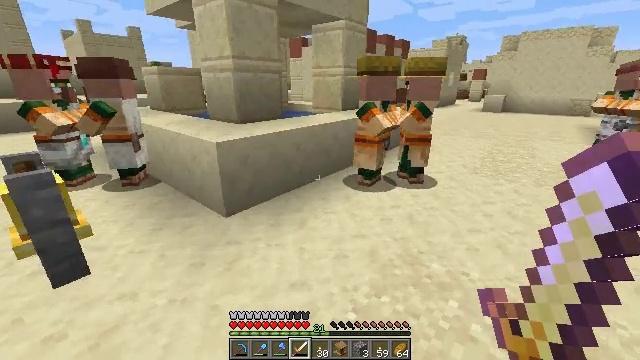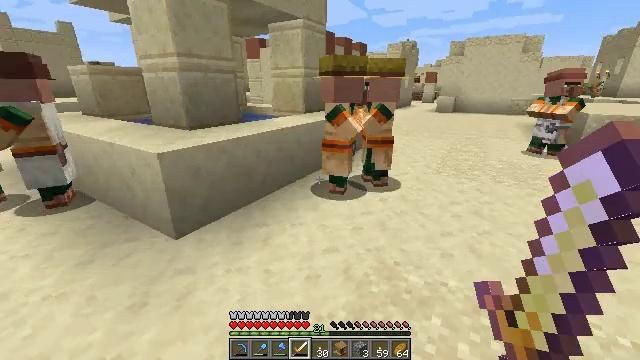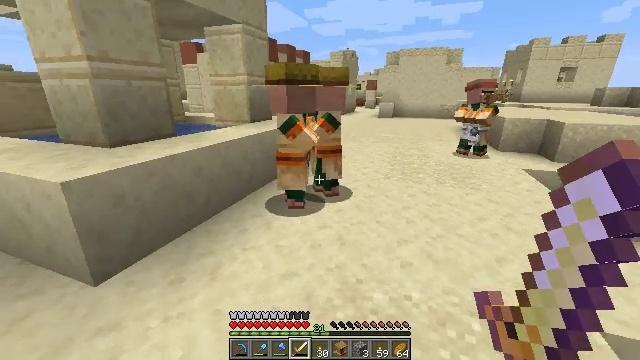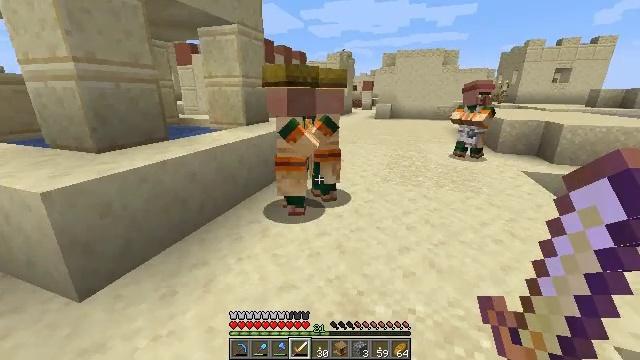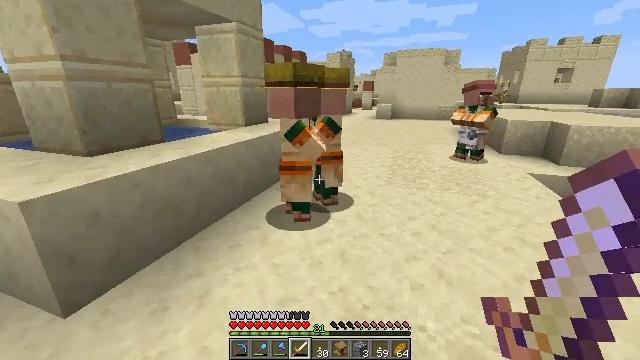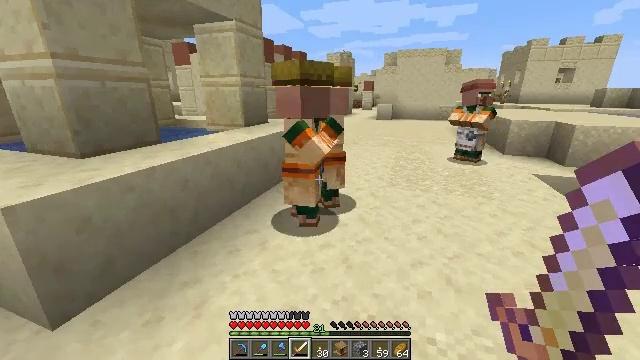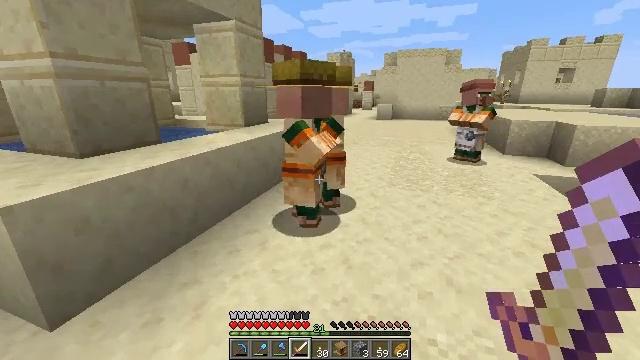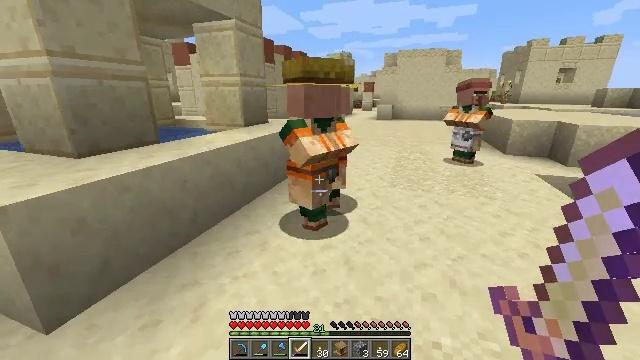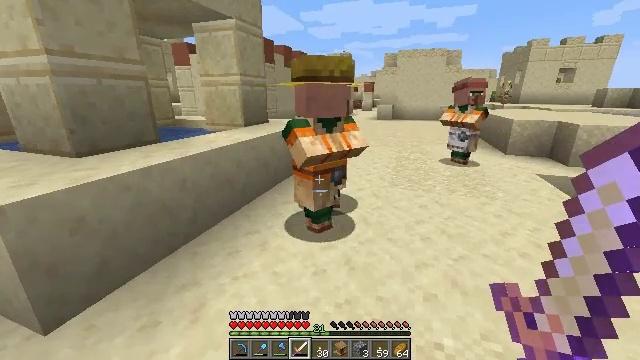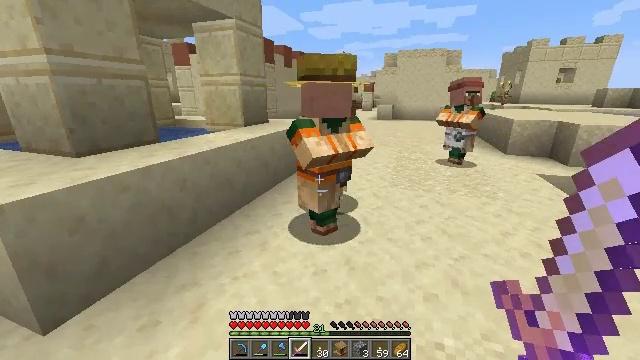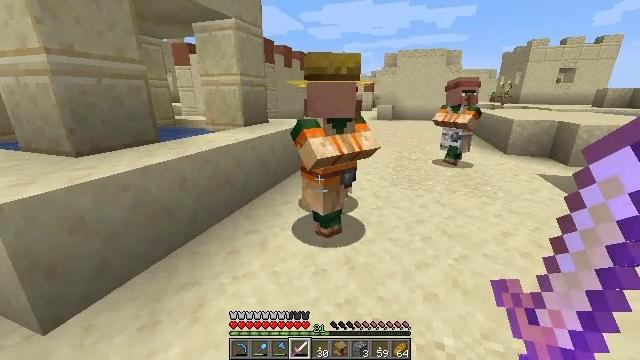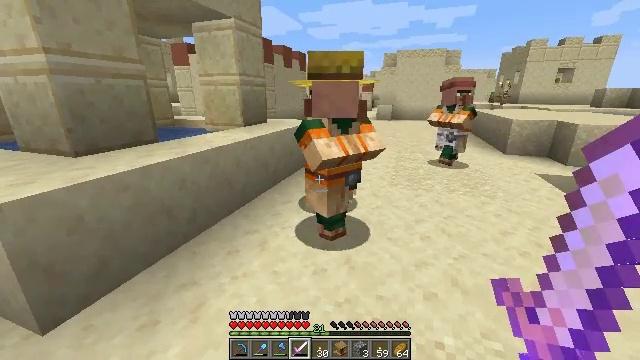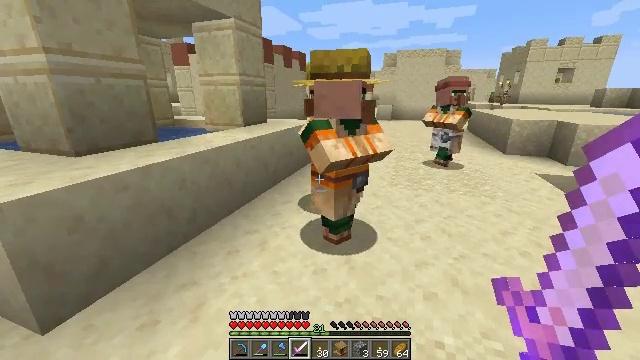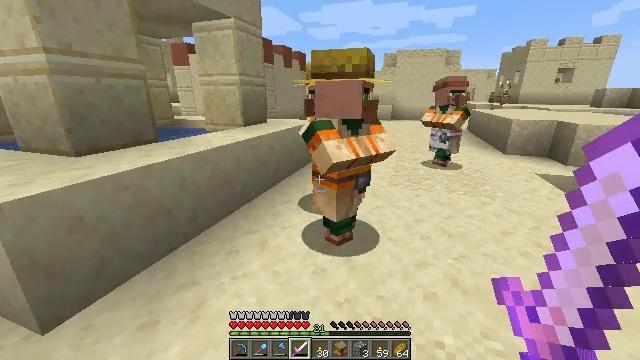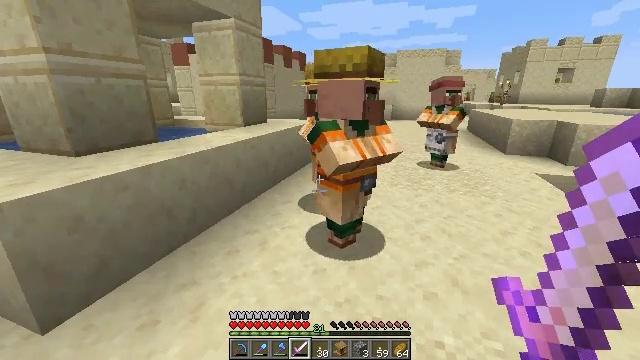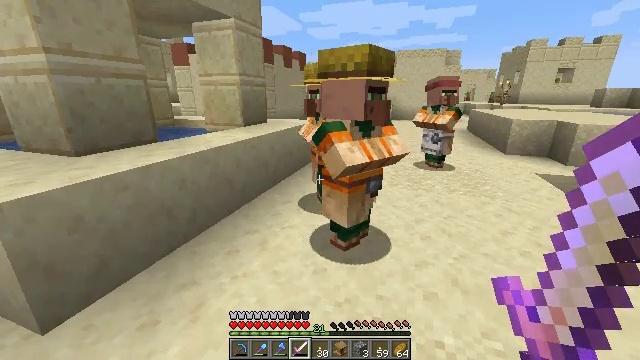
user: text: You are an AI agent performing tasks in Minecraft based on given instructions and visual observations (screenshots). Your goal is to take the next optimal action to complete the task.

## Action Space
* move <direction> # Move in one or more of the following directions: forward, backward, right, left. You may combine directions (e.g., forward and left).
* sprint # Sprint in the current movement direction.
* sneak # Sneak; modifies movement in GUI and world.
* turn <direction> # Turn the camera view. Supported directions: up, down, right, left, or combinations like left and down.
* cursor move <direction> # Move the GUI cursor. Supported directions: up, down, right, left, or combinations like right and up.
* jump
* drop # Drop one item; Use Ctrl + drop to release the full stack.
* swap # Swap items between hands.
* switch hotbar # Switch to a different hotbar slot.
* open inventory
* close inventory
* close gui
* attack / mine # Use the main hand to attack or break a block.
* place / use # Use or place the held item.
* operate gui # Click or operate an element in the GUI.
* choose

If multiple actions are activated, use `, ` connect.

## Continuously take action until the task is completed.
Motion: motion action
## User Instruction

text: Mine the acacia fence.
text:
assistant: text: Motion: move forward, turn right
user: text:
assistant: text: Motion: move forward, turn right and up
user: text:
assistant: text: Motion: move forward
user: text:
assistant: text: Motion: no_op
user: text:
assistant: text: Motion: use / place
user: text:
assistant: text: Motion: use / place
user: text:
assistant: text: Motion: use / place
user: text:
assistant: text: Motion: no_op
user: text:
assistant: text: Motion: no_op
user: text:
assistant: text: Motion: no_op
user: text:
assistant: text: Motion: no_op
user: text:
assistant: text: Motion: no_op
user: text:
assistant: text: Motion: no_op
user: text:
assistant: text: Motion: no_op
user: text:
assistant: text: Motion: no_op
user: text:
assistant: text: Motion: no_op
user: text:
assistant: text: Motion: no_op
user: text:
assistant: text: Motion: turn left and down
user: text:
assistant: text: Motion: turn left and down
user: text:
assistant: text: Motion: turn left
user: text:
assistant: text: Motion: turn left
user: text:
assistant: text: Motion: no_op
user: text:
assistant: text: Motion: no_op
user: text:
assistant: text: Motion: no_op
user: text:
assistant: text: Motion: turn left
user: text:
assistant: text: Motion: turn left
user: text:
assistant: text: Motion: no_op
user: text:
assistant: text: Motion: no_op
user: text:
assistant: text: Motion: move forward and move left, turn left
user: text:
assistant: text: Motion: move forward and move left, turn left and up